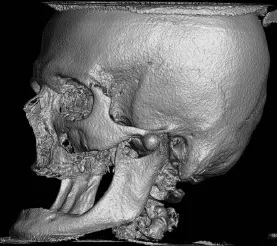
Cone Beam Computed Tomography scan. (A) Axial image showing a round well-circumscribed radiopaque lesion originating from the lateral surface of the left zygomatic arch.
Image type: radiology (ct)